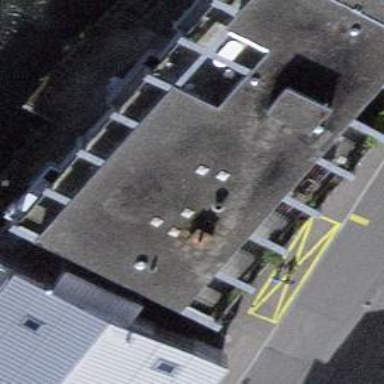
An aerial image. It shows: Café that also functions as bakery.